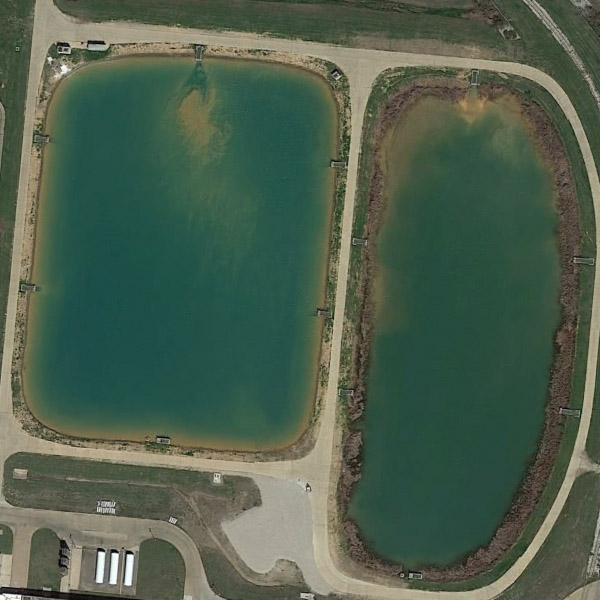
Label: Pond